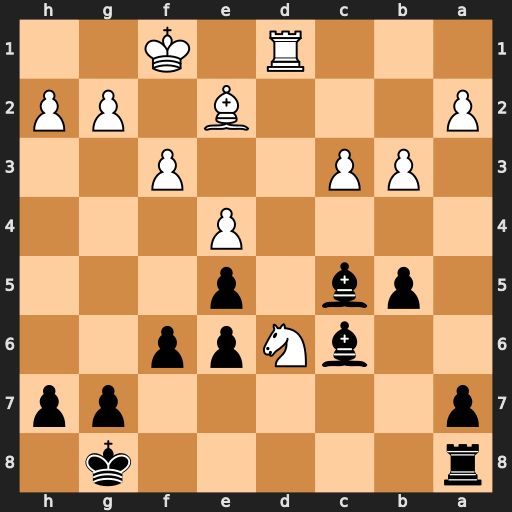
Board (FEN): r5k1/p5pp/2bNpp2/1pb1p3/4P3/1PP2P2/P3B1PP/3R1K2
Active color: b
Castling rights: -
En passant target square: -
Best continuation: Rd8 Nxb5 Rxd1+ Bxd1 Bxb5+